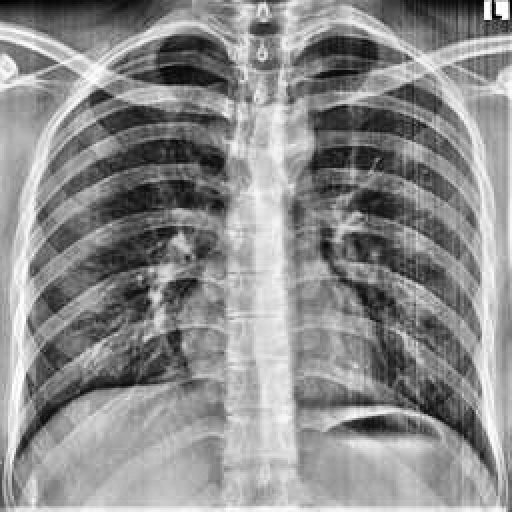
Finding: NORMAL